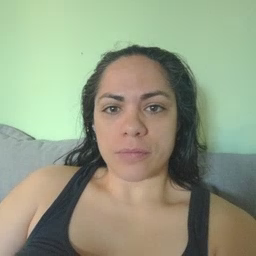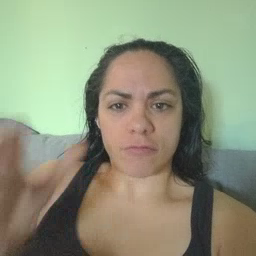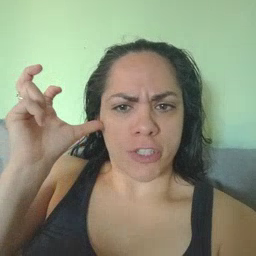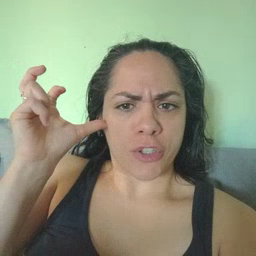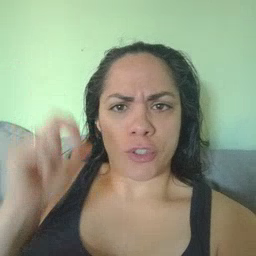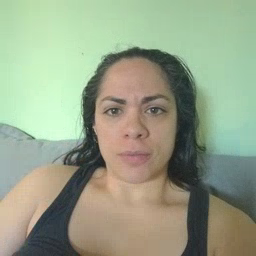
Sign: hear